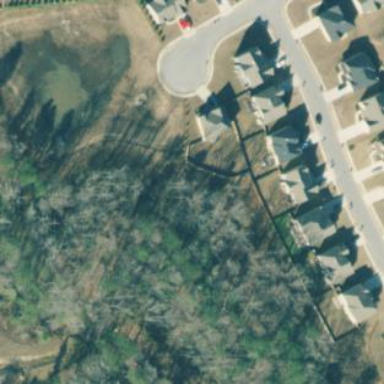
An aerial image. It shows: Detention basin used for managing water runoff.